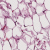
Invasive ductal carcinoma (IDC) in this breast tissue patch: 0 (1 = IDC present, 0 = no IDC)